【题型】选择题　【知识点】解析几何　【难度】easy
已知抛物线$C:y^2 = 2px(p>0)$的焦点为$F$，点$A$在$C$上，过点$A$作$C$的准线的垂线，垂足为$B$。若直线$BF$的方程为$y = -2x + 4$，则$|AF|=$（  ）

\noindent A. 6\quad B. 8\quad C. 10\quad D. 12
【解答】
\textbf{【答案】} C

\vspace{0.5em}
\noindent \textbf{【分析】} 先由直线$BF$求出焦点$F$、准线方程，得$p$及抛物线的方程，进而得点$B$，从而可依次求出$y_A$和$x_A$，再由焦半径公式即可得解.

\vspace{0.5em}
\noindent \textbf{【详解】} 对于直线$BF$：$y = -2x + 4$，令$y = 0$，解得$x = 2$，

\noindent 所以抛物线$C$的焦点为$F(2,0)$，准线方程为$x = -2$.

\noindent $\therefore \dfrac{p}{2} = 2$，解得$p = 4$，

\noindent 所以抛物线$C$的方程为$y^2 = 8x$，

\noindent 设$A$的坐标为$(x_A,y_A)$，则$B(-2,y_A)$

\noindent $\therefore y_A = -2 \times (-2) + 4 = 8$，

\noindent $\therefore A$的坐标为$(x_A,8)$，则$8^2 = 8x_A$，得$x_A = 8$，所以$A(8,8)$.

\noindent 由抛物线的定义，得$|AF| = x_A + 2 = 10$.

\vspace{0.5em}
\noindent 故选：C.
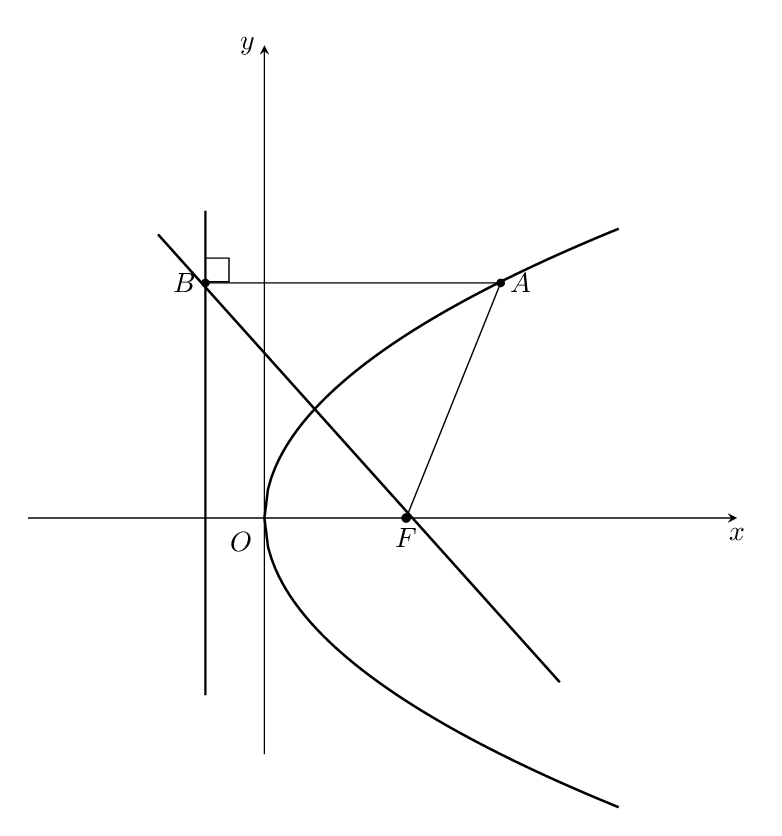